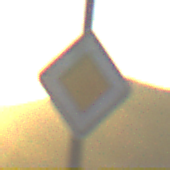
Verkehrszeichen: Vorfahrtsstrasse
Umgebung: Outdoor, Nature
Tageszeit: SunriseSunset
Wetter: Clear
Licht: Natural
Jahreszeit: NotSpecified
Kontrast: HighContrast